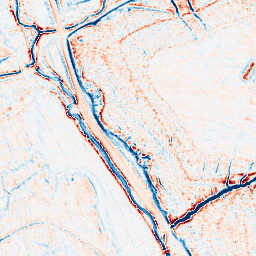
Category: edge_preserving
Decomposition family: anisotropic_diffusion
Decomposition parameters: iterations: 20
kappa: 30
gamma: 0.1
Upsampling method: sinc_blackman
Upsampling parameters: scale: 2
kernel_size: 16
Upsampling scale: 2